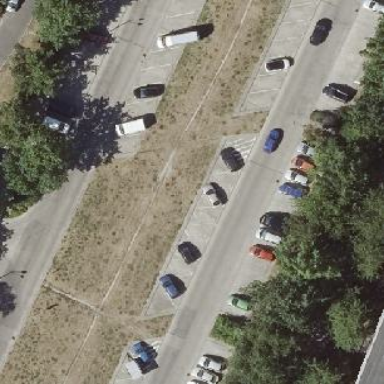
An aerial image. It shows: Street-side parking area with concrete surface. The parking spaces are oriented diagonally.